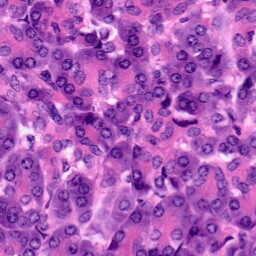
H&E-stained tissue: Pancreatic